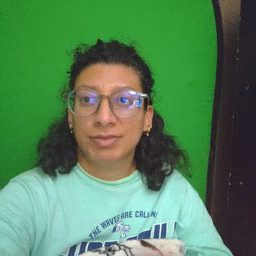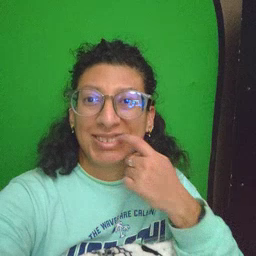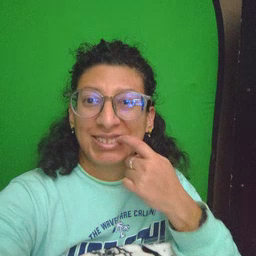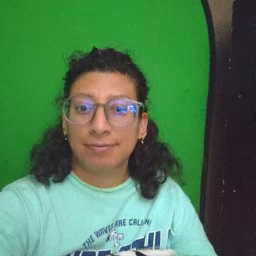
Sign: tooth